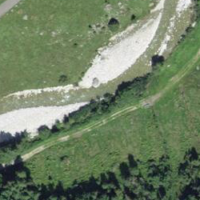
EUNIS habitat code: 23
Species observed at this site:
Chamaenerion angustifolium
Calluna vulgaris